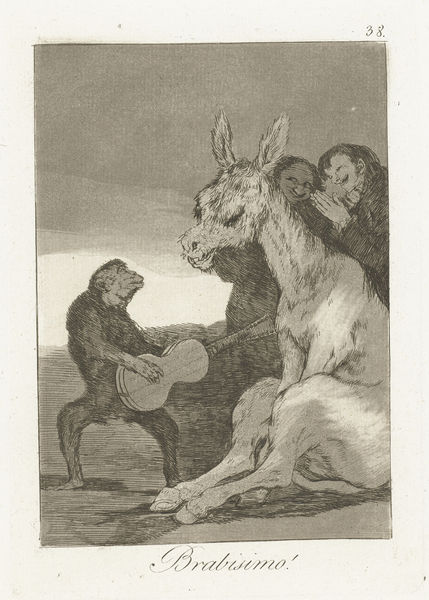
Titel: Bravo!
Künstler: Francisco José de Goya y Lucientes
Standort: Amsterdam
Institution: Rijksmuseum
Schlagwörter: skizze, gitarre, musik, affe, kohle, bleistift, gravur, singen, kamel, lama, alpaka, affe essel, brabisimo